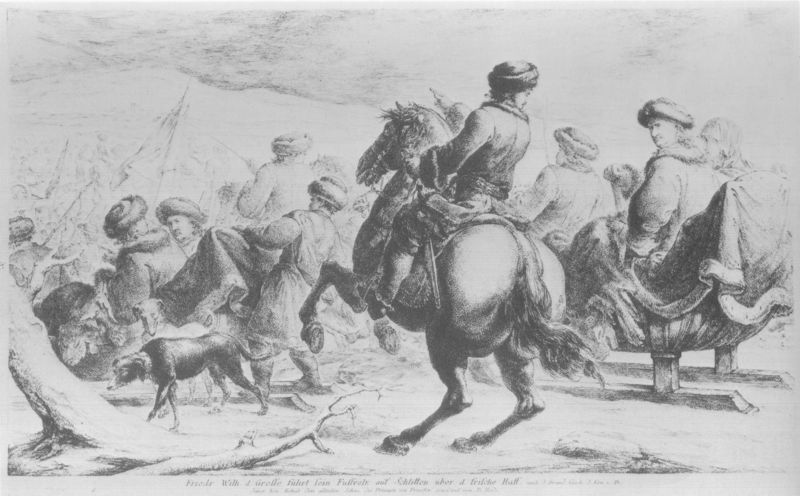
Titel: Friedrich Wilhelm der Große, wie er seine Infanterie auf Schlitten über das Frischhaff führt
Künstler: Bernhard Rode
Standort: Kiel
Institution: Kunsthalle zu Kiel der Christian-Albrechts-Universität
Schlagwörter: baum, himmel, kampf, mann, umhang, weiß, wolken, frauen, frau, grau, hüte, männer, schwarz, skizze, zeichnung, dame, hund, hunde, schnee, tiere, gespräch, leute, mütze, mützen, historie, messer, pelz, ast, hügel, kalt, stamm, mantel, decke, pferd, pferde, reiter, sattel, schwanz, schweif, schrift, fahnen, fahne, flagge, russland, berge, zug, graphik, winter, ausflug, kutsche, wagen, friedrich, krieg, schlacht, kaiser, könig, lanze, soldaten, wurzel, kälte, druck, radierung, stich, schwert, text, waffen, mäntel, peitsche, bleistift, napoleon, degen, nerz, armee, feldzug, heer, jagd, wurzeln, springen, reise, schlitten, flaggen, perd, russen, zar, aufbäumen, steigend, fahrt, russisch, wilhelm, beischrift, decken, reittier, fußvolk, vierbeiner, reittiere, osmanen, sänfte, zeichnuing, schnuppern, türken, kosaken, untertanen, pelzmützen, pelze, kosacke, schlittenfahrt, haff, fahenen, untertane, wilhelm der große, willi, levante, pferde jagd, saluki, rossen